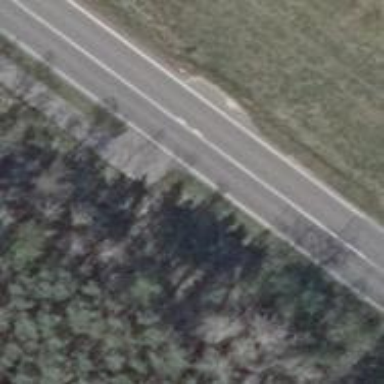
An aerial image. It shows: Unclassified road with asphalt surface.